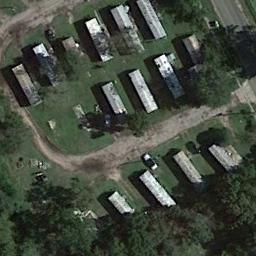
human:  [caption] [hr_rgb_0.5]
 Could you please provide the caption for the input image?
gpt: Many trees are in the mobile home park .

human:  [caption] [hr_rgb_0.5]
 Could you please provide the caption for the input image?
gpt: A wood is next to the mobile home park .

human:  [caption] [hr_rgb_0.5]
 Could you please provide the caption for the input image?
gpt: The mobile home park is on the grass next to some trees and road .

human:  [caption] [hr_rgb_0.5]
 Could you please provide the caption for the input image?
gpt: The mobile home park has some neatly arranged mobile homes on the grass .

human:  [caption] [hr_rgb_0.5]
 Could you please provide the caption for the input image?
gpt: There are some buildings and green trees in the mobile home park .